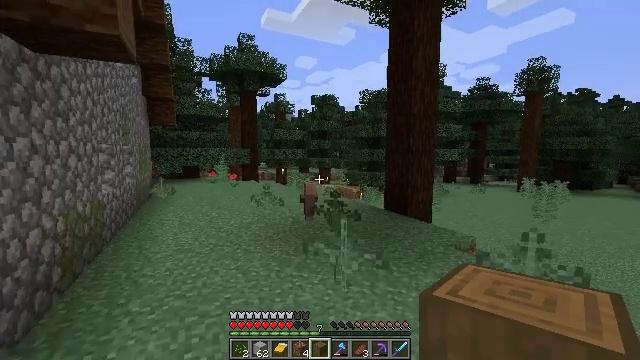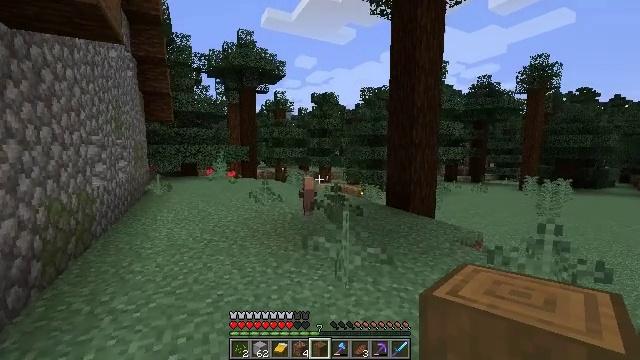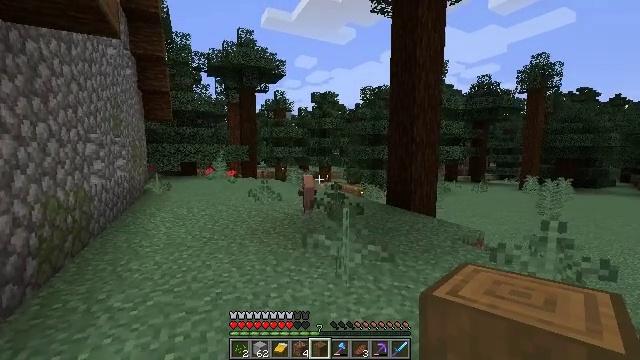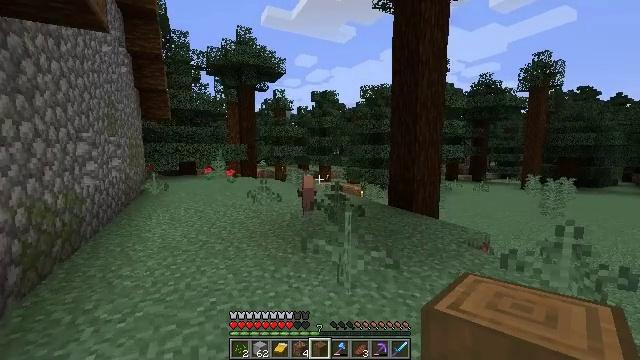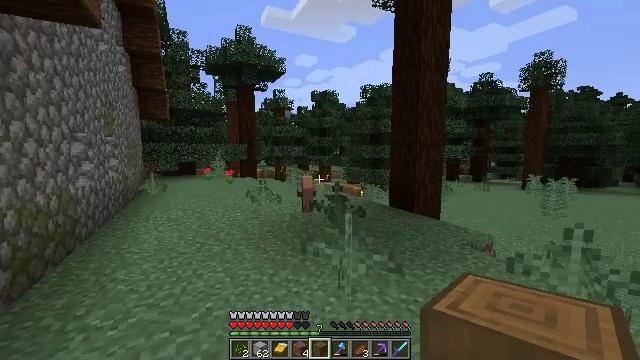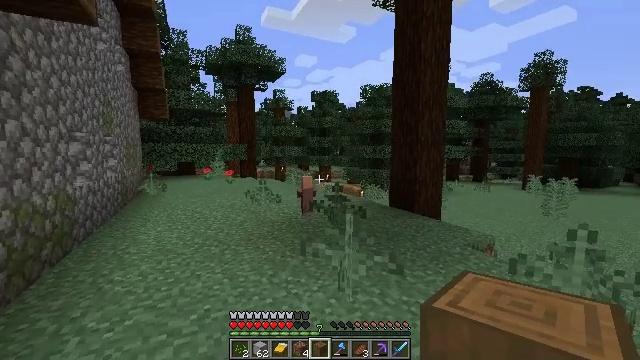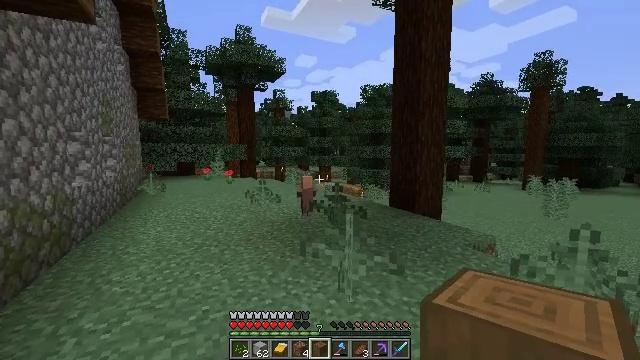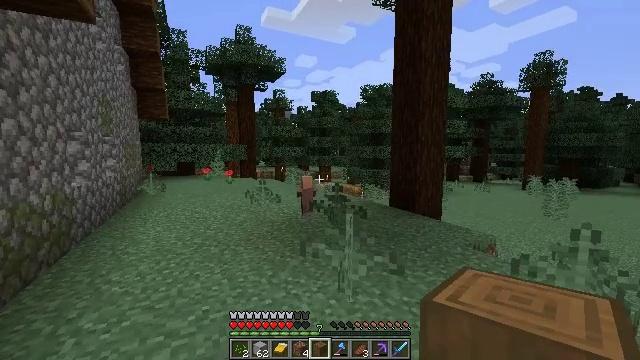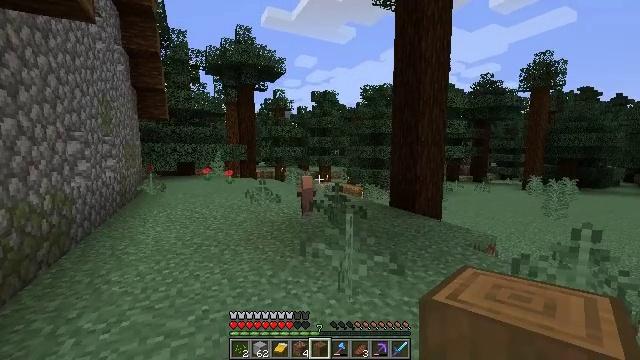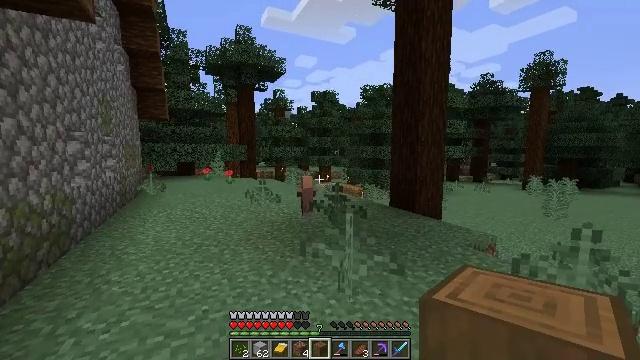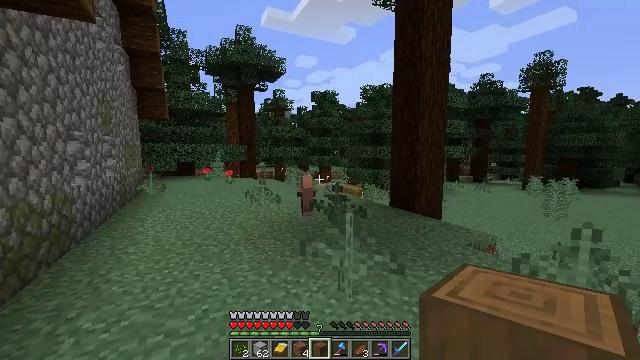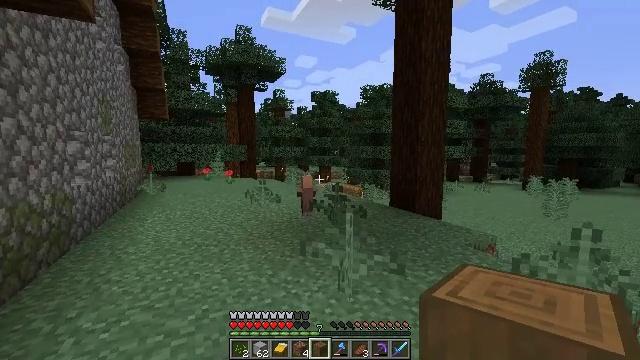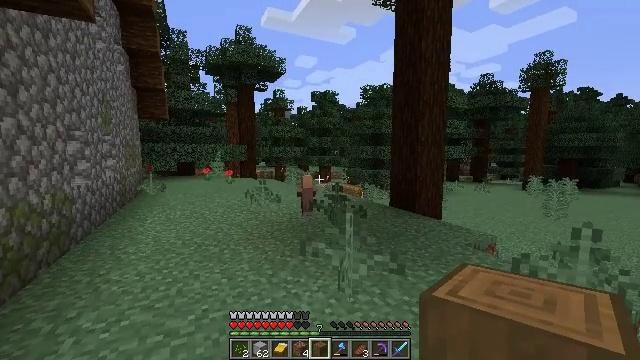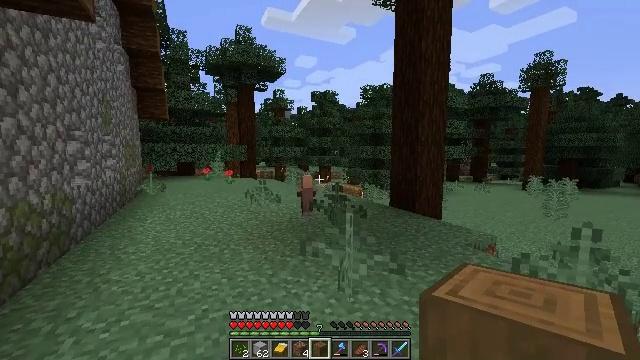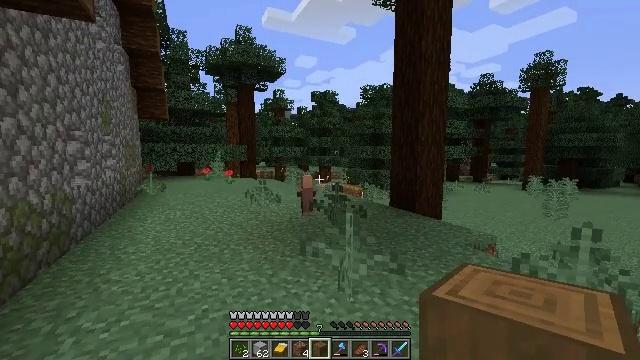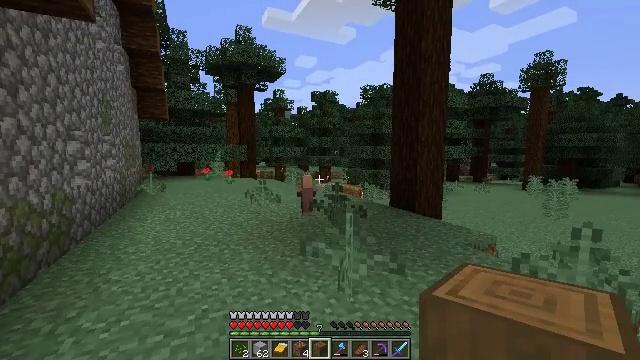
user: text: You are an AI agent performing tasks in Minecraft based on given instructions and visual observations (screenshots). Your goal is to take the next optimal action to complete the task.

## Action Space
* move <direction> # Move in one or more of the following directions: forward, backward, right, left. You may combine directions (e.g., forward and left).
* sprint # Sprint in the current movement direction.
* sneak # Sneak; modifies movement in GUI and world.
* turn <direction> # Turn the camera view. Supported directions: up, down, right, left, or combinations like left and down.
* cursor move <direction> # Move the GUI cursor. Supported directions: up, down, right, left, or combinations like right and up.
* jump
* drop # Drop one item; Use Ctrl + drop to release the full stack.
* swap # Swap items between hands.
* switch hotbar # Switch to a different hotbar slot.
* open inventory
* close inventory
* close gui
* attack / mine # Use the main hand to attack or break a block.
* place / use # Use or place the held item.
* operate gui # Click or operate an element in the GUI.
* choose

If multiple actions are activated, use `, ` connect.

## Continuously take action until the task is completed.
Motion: motion action
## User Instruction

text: Reclaim the spruce door from a structure.
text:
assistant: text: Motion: no_op
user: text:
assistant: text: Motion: no_op
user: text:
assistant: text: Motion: no_op
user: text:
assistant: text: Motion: no_op
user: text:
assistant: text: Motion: no_op
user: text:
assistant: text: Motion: no_op
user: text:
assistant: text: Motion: no_op
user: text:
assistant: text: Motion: no_op
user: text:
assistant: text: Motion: no_op
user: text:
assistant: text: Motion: no_op
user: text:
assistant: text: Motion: no_op
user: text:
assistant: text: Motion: no_op
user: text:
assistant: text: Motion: no_op
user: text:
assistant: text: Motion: no_op
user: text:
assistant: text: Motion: no_op
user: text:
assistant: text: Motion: no_op
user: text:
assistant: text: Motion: no_op
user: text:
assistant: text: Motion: no_op
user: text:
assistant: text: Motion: no_op
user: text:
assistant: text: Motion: turn left
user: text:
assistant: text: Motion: turn left and down
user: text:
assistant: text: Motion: move left, turn left
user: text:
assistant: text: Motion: move left, turn left
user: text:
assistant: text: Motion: move left, turn left
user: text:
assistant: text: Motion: move left, turn left
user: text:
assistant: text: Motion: move forward and move left
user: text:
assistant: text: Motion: move forward and move left
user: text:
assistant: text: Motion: move forward and move left
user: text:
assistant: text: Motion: move forward and move left
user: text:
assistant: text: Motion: move forward and move left